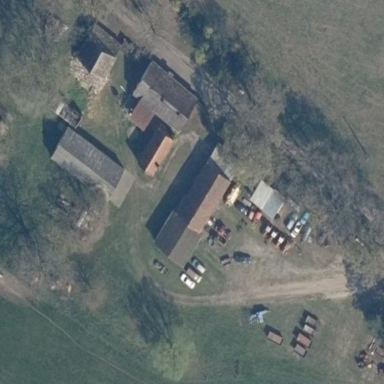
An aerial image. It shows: Farmyard area.